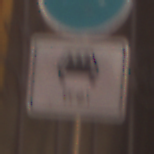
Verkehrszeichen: MehrfachbesetzePersonenkraftwagenFrei
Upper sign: Busssonderstreifen
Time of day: MorningAfternoon
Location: Outdoor (Urban)
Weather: Clear
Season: NotSpecified
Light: Natural